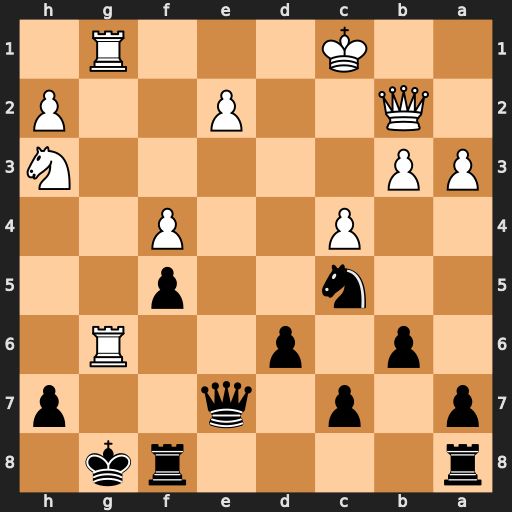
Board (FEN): r4rk1/p1p1q2p/1p1p2R1/2n2p2/2P2P2/PP5N/1Q2P2P/2K3R1
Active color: b
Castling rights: -
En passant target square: -
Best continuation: hxg6 Rxg6+ Kh7